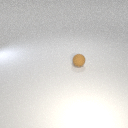
small brown rubber sphere